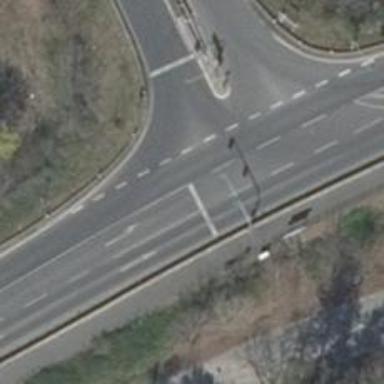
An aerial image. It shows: Road with traffic signals.